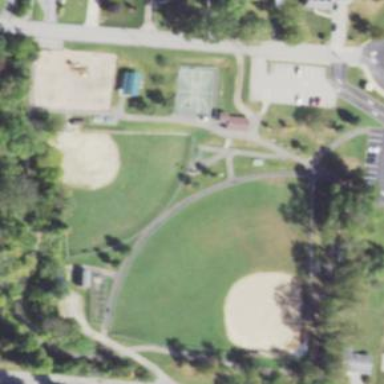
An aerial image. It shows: Baseball/softball pitch for leisure sports.